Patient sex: M
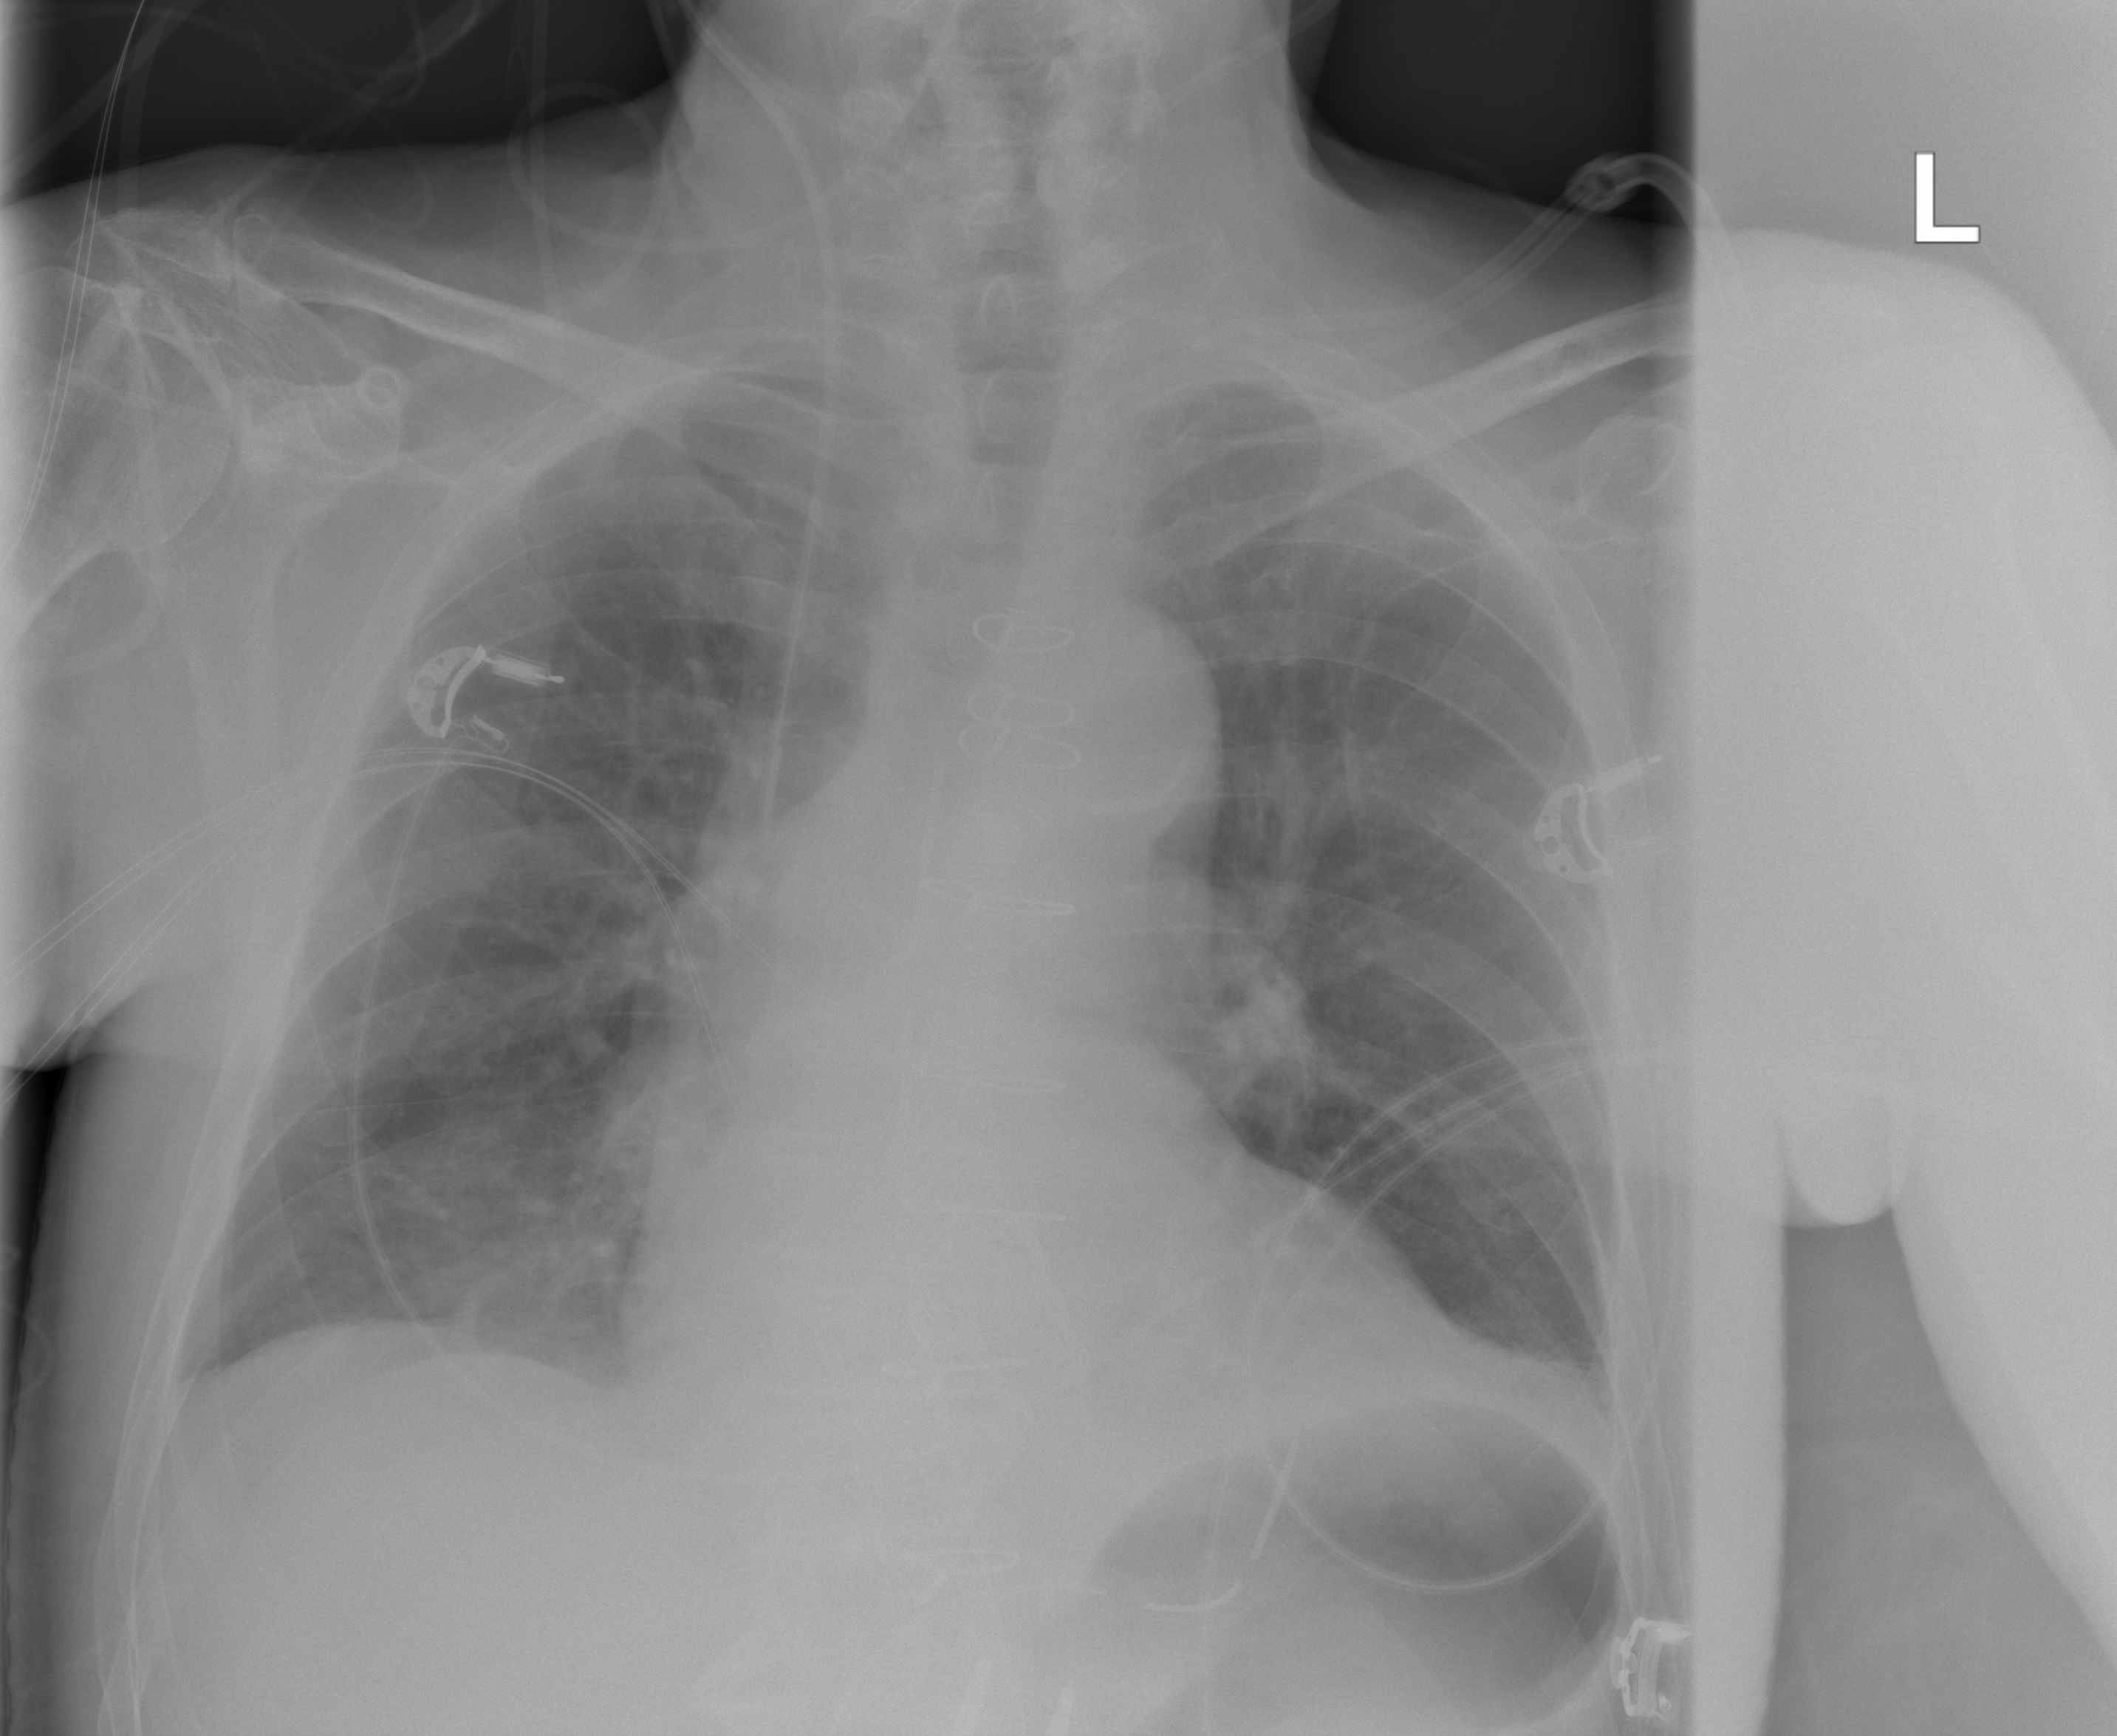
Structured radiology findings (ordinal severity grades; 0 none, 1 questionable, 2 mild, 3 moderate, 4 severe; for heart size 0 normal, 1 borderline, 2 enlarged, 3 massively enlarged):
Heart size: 0
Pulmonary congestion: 0
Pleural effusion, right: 2
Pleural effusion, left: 0
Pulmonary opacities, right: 0
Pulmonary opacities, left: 0
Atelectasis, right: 0
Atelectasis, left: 0